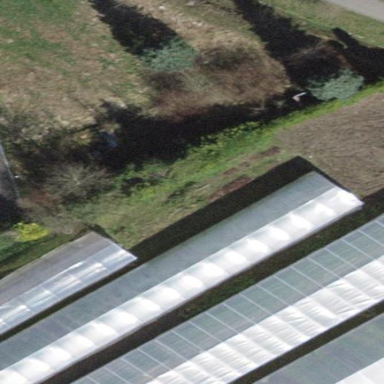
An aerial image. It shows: Greenhouse.